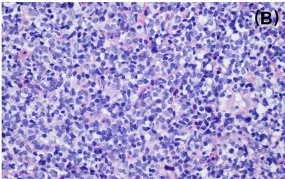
Morphologic and immunophenotypic evaluation of case1. The lymphoma cells have a pleomorphic morphology Ix400.
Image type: pathology (h&e)